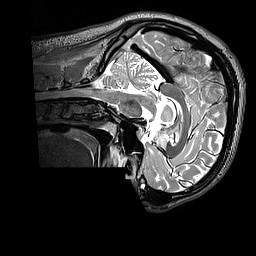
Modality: T2w
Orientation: sagittal
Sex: male
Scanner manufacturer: siemens
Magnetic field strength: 3 T
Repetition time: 3.2 s
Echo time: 0.409 s